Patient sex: M
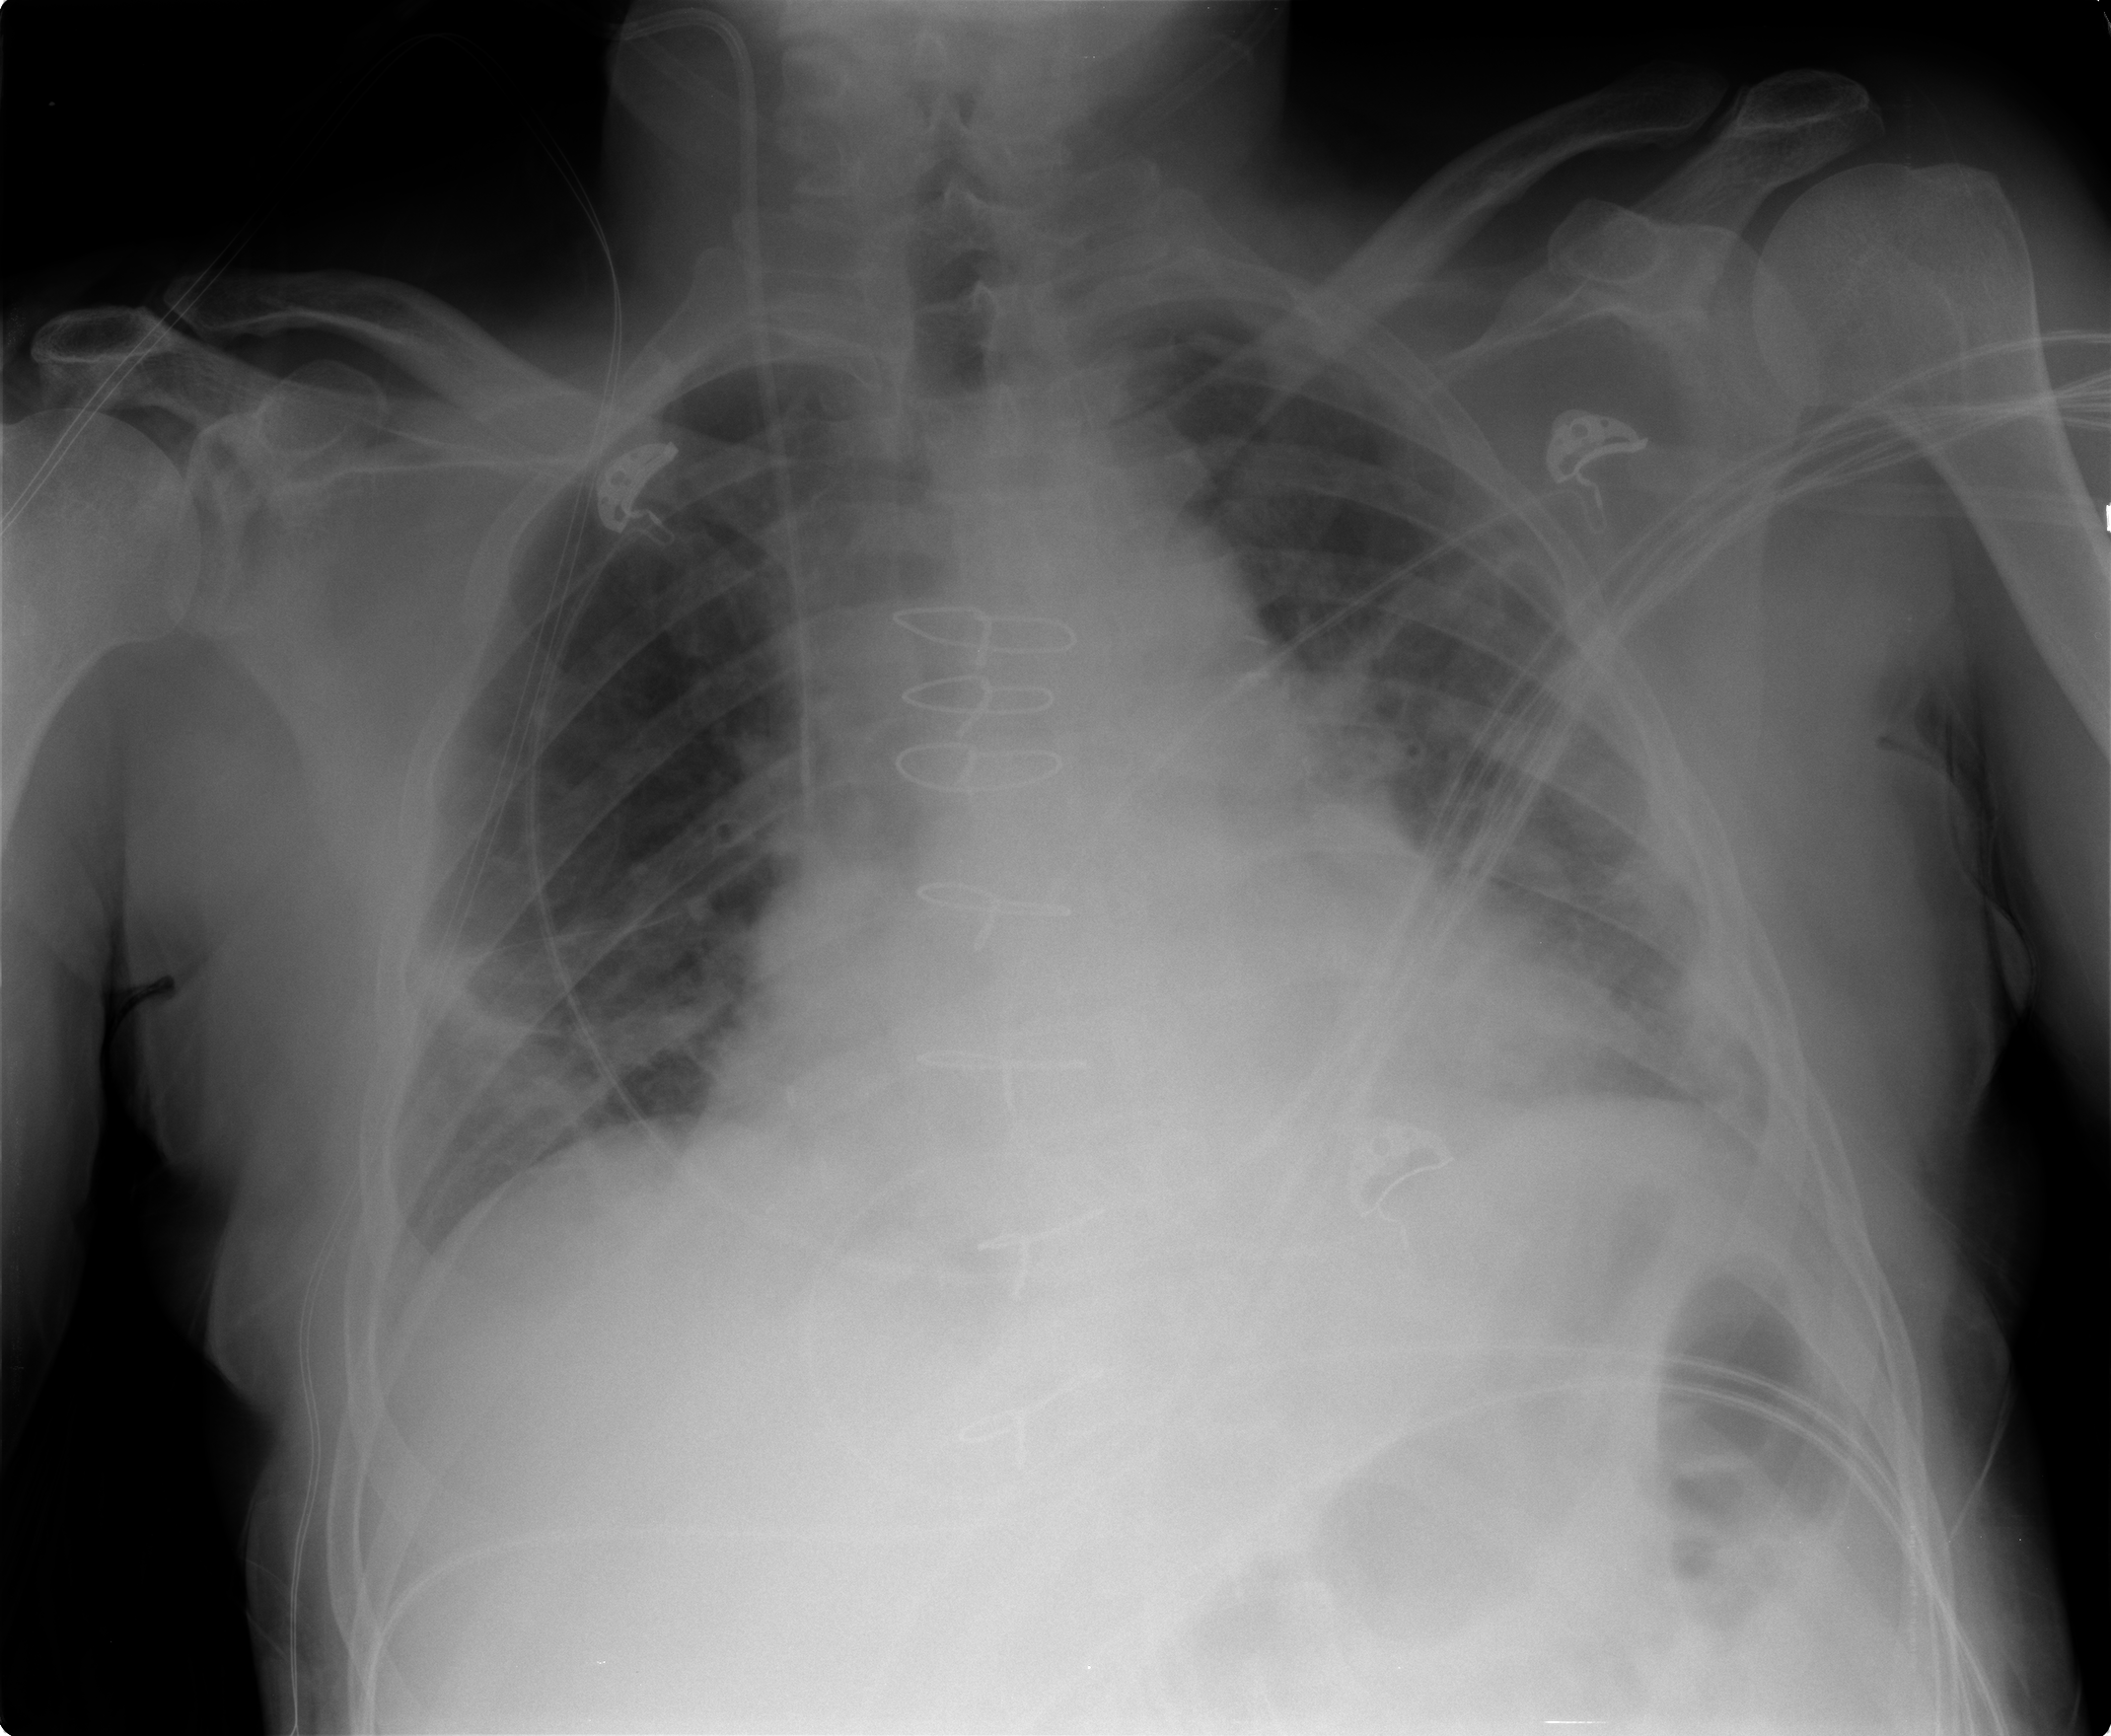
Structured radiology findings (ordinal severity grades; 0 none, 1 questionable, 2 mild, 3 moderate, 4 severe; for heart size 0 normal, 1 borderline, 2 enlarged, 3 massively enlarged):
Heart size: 2
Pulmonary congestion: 2
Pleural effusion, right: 1
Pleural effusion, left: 2
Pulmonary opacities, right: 0
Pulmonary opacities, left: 0
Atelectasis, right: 2
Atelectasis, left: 2